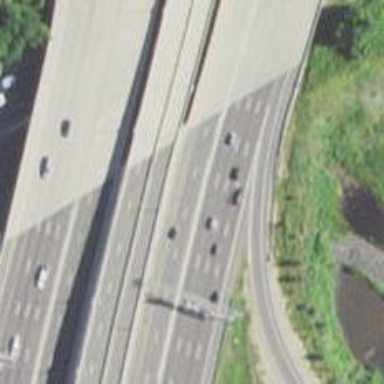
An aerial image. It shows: Asphalt motorway link.